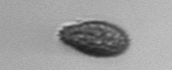
Label: Pseudochattonella_farcimen